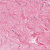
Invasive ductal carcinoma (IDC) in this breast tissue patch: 0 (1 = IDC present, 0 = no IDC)